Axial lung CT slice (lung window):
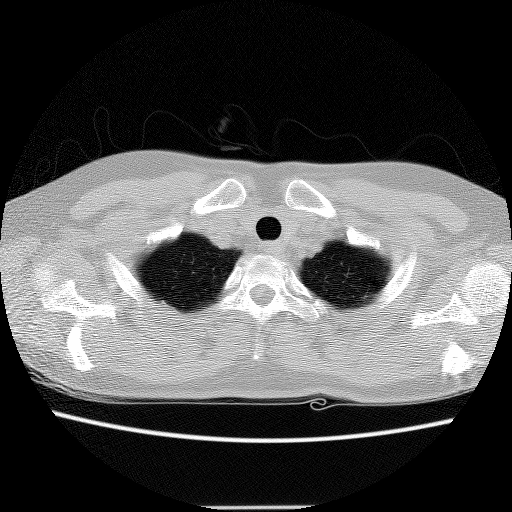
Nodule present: no